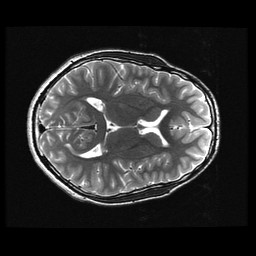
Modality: T2w
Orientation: axial
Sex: male
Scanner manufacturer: ge
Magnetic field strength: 3 T
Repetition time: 5 s
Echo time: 0.1015 s